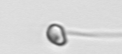
Label: flagellate